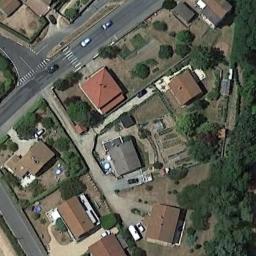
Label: medium_residential